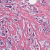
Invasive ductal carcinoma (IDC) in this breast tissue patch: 1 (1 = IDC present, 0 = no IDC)